Current action and preconditions to check: path_clear

Your task: For each precondition in the list above, predict whether it will hold at this action.

Consider the current scene as observed from the mobile robot's camera, and analyze the predicted future states of all dynamic agents (e.g., people, animals, vehicles, or any moving entities) within the NEXT SECOND.

IMPORTANT: Only answer "very likely" if you are absolutely certain—based on strong, clear evidence—that a dynamic agent will violate the precondition in the predicted future state. Do NOT answer "very likely" for unlikely, ambiguous, or low-probability risks.

Ask yourself for each precondition: Is there a high probability, with clear and convincing evidence, that the predicted future states of any dynamic agent will interfere with the predicted future state of the currently executing action within the NEXT SECOND, causing that precondition to fail?

Assess the risk level based on these predictions. Use "likely" or "very likely" if motions create a clear risk of interference.

Use "neutral" or "improbable" if agents are nearby but their predicted paths are clearly diverging or non-conflicting.

Failure Risk Categories: "very improbable", "improbable", "neutral", "likely", "very likely"

Answer Format: Output ONLY the probability_of_failure value from these categories: "very improbable", "improbable", "neutral", "likely", "very likely"

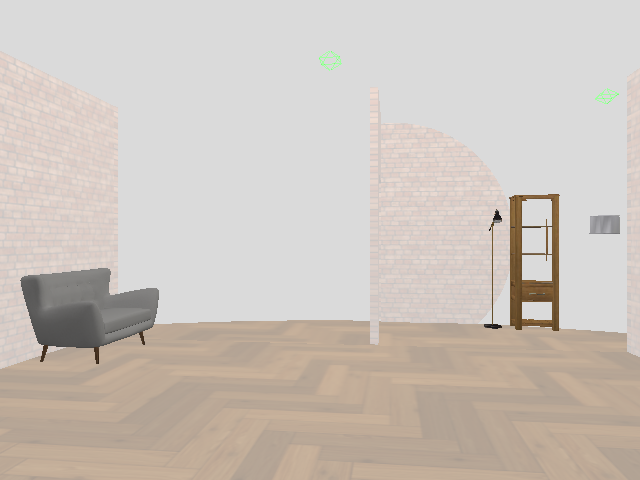

Answer: very improbable